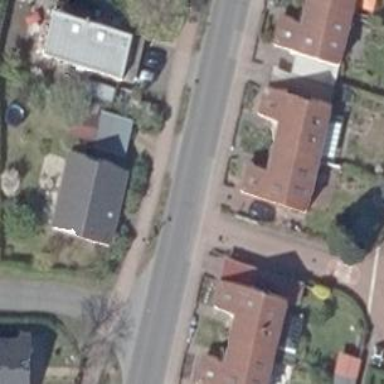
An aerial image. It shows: Residential road without sidewalk.